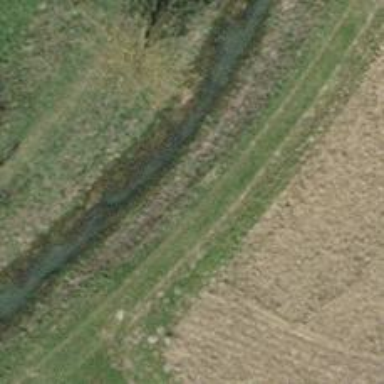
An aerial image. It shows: Path covered with grass.